Question: After installing 'Brackets Git' if I click 'Clone' button, error message pops up.
I tried to reinstall it but it didn't work.
'''
Expected Error:
root is not empty, be sure you have deleted hidden files.
'''

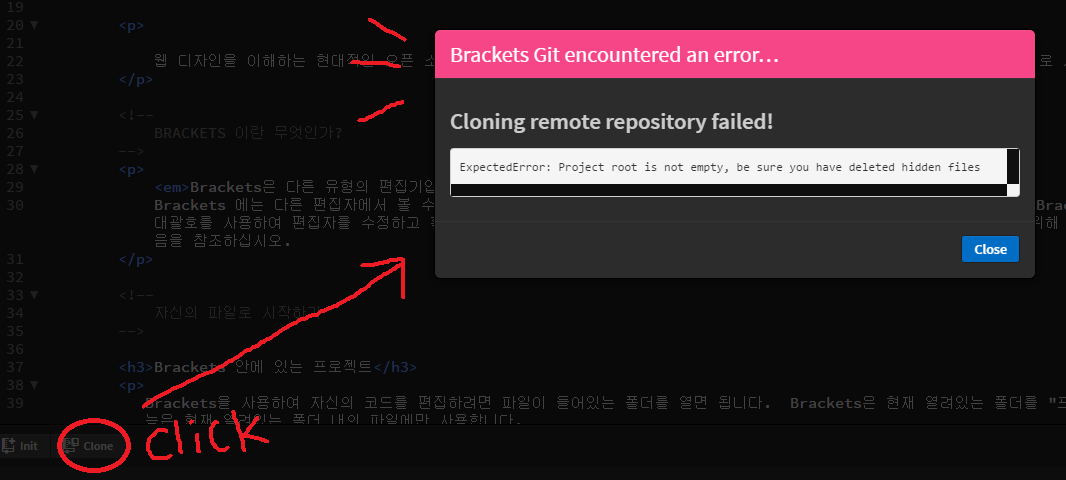
Answer: You need to clone in an empty repository, in order to a git clone operation (even through Brackets Git) to proceed.
Make sure you select an empty folder.